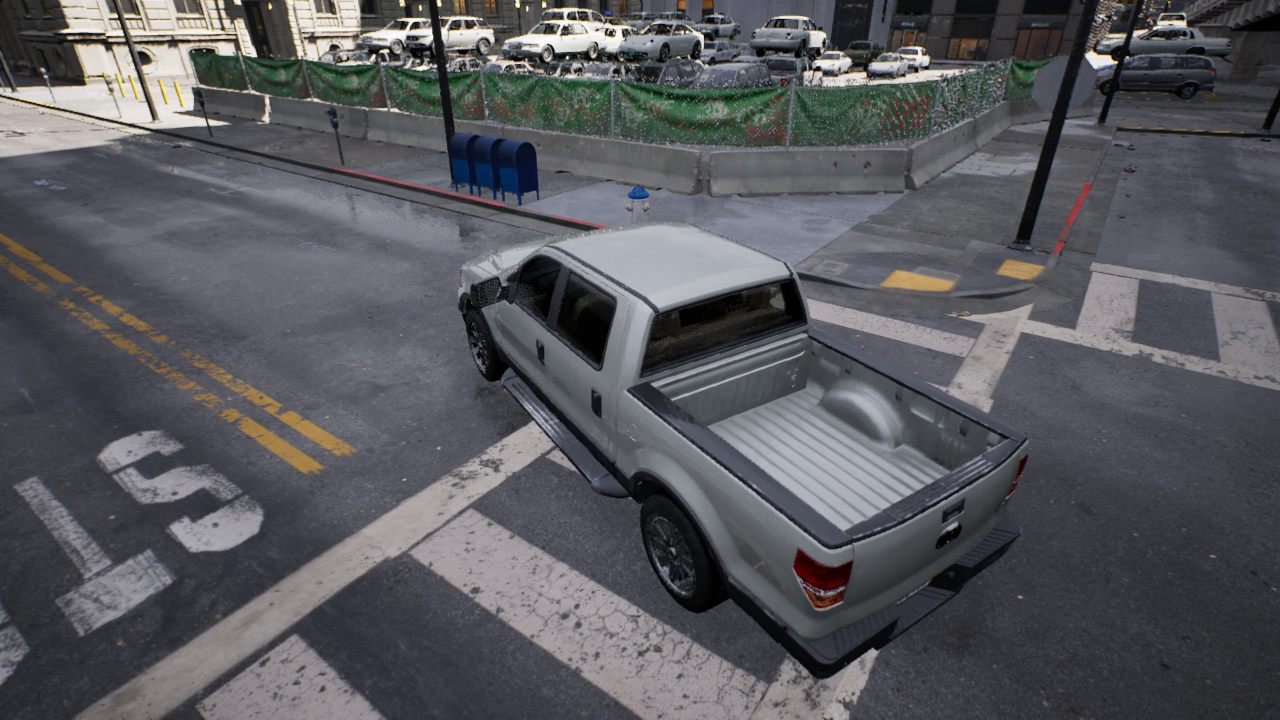
Venue: intersection
Lighting: clear day
Vehicle rig: pickup